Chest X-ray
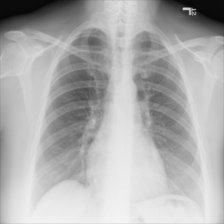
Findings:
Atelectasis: negative
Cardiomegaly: negative
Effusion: negative
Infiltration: negative
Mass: negative
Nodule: negative
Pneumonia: negative
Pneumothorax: negative
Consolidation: negative
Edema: negative
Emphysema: negative
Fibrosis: negative
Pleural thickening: negative
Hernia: negative